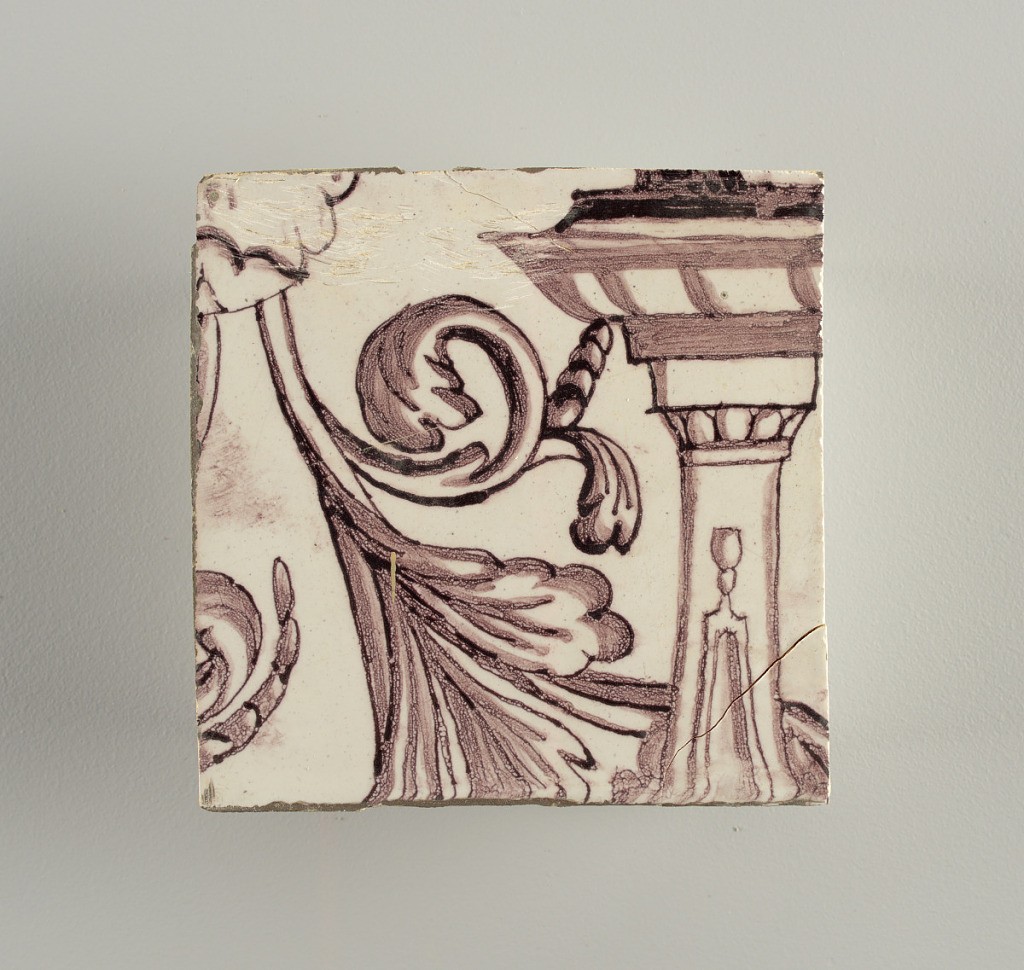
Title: Wall facing
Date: ca. 1725
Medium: Tin-glazed earthenware, underglaze
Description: Horizontal rectangle.  Thirty-seven tiles wide and twenty-one high with opening for door or window nineteen and one-half tiles high and twelve wide.  To left and right of opening, centered canopy above. Left, woman representing Hope, right, a sculputure urn.  Centered above opening, a mascaron.  Arabesque design of foliage.